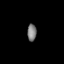
Tissue: prostate
Cell type: T cells
Senescence score: 0.3574
Nuclear area (px): 152
Mean DAPI intensity: 125.618